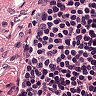
Metastatic tissue present: no